Aerial crown-view tile of a tropical tree (Barro Colorado Island, Panama), acquired 20240918:
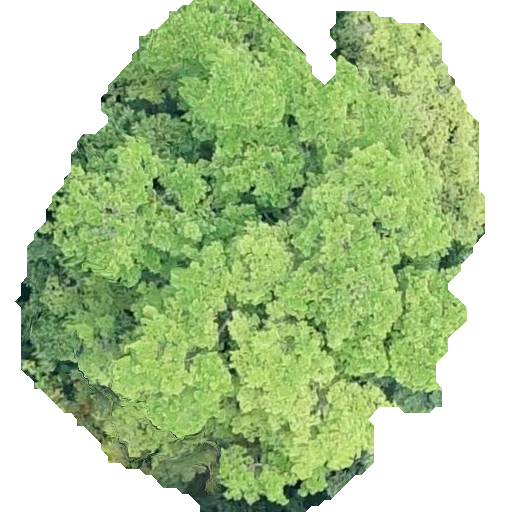
Species: Terminalia amazonia
GBIF accepted scientific name: Terminalia amazonica
Crown area: 277.414 m²